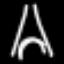
Label: The Eiffel Tower